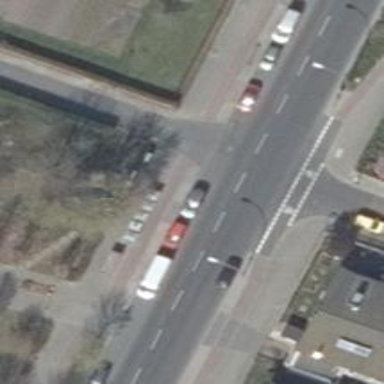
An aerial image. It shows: Unmarked road crossing.